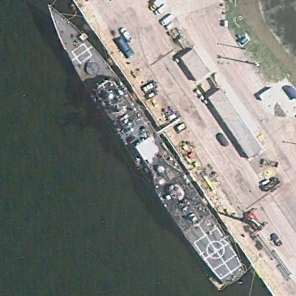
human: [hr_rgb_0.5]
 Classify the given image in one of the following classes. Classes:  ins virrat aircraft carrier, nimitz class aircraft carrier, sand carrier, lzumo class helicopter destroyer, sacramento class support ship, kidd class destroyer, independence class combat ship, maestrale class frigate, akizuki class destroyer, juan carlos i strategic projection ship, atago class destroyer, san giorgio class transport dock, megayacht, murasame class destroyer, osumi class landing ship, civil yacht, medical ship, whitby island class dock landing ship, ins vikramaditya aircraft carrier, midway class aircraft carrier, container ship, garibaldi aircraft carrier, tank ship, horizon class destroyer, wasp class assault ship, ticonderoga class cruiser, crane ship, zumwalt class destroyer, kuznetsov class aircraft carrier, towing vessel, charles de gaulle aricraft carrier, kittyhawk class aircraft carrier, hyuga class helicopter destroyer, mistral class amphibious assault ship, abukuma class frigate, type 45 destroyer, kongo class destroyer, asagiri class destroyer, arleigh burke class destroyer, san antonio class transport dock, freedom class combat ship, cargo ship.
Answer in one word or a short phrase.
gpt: Ticonderoga class cruiser